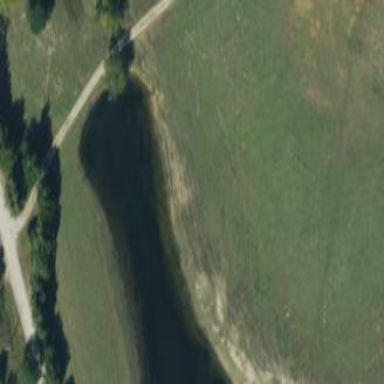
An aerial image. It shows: Reservoir of water.